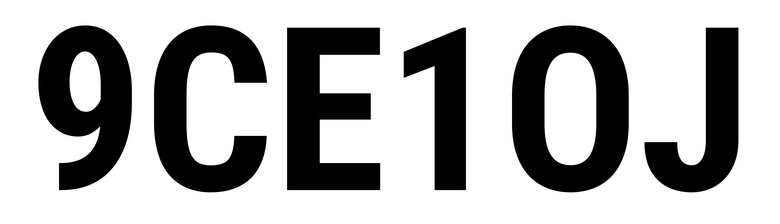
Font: Roboto_Condensed_Bold